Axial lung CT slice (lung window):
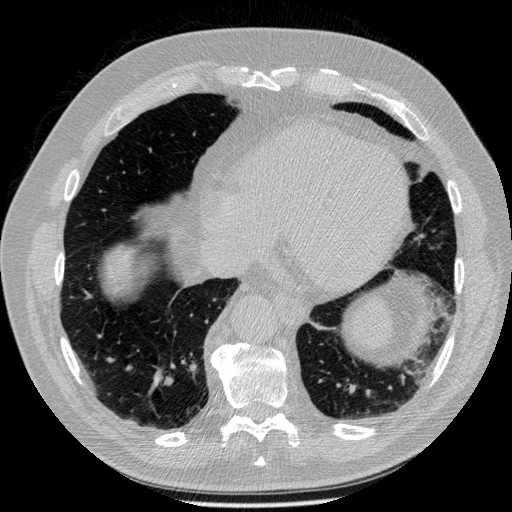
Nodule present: no